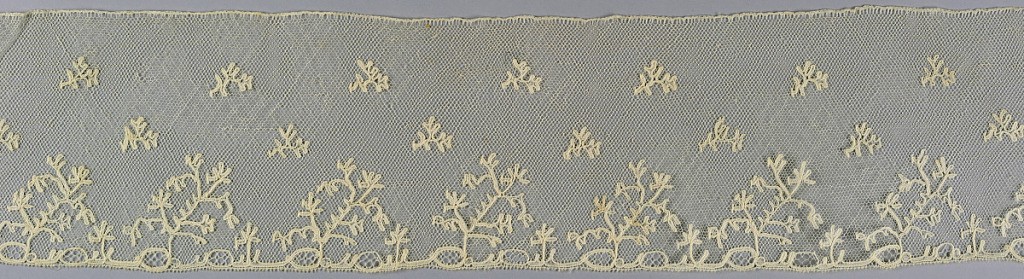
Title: Border
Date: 1750–99
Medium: linen, cotton Technique: bobbin lace made in Lille style with heavy outlining thread
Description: Border of Lille-style lace with stylized floral sprays in a repeat pattern.